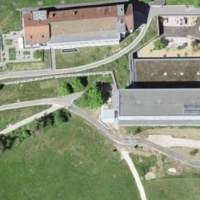
EUNIS habitat code: 44
Species observed at this site:
Centaurea scabiosa
Primula veris
Chorthippus biguttulus